Question: with Server API: CGI/FastCGI

Apc hit miss cached file, and lost diagrams in apc.php.
How i can make apc run perfect, do this error happen because server use CGI/FastCGi ?
Now , it cached 32MB file but miss 99% .
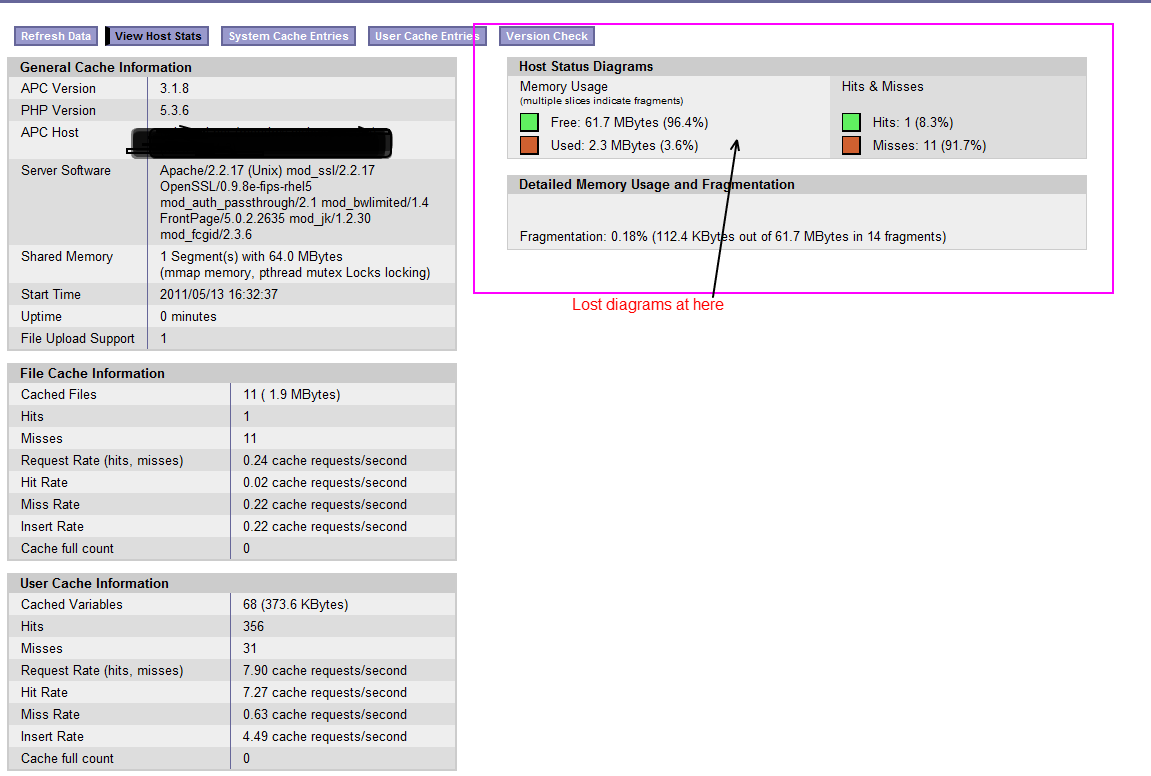
Answer: In case of FastCGI each PHP-process have his own APC-memory (until this process stay alive), so use memcache/d with FastCGI.